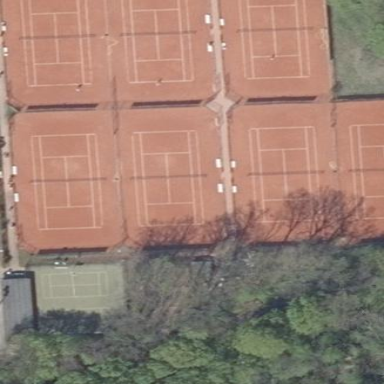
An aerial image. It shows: Tennis court on pitch.